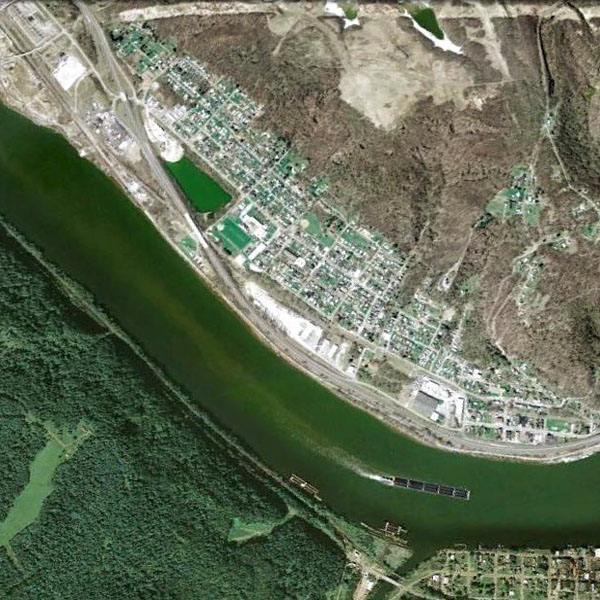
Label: River